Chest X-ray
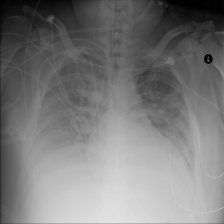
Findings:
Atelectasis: positive
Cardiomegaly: negative
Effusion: positive
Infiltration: positive
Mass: negative
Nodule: negative
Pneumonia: negative
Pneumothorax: negative
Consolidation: negative
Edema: negative
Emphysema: negative
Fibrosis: negative
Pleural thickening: negative
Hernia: negative